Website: home-depot
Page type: account-dashboard
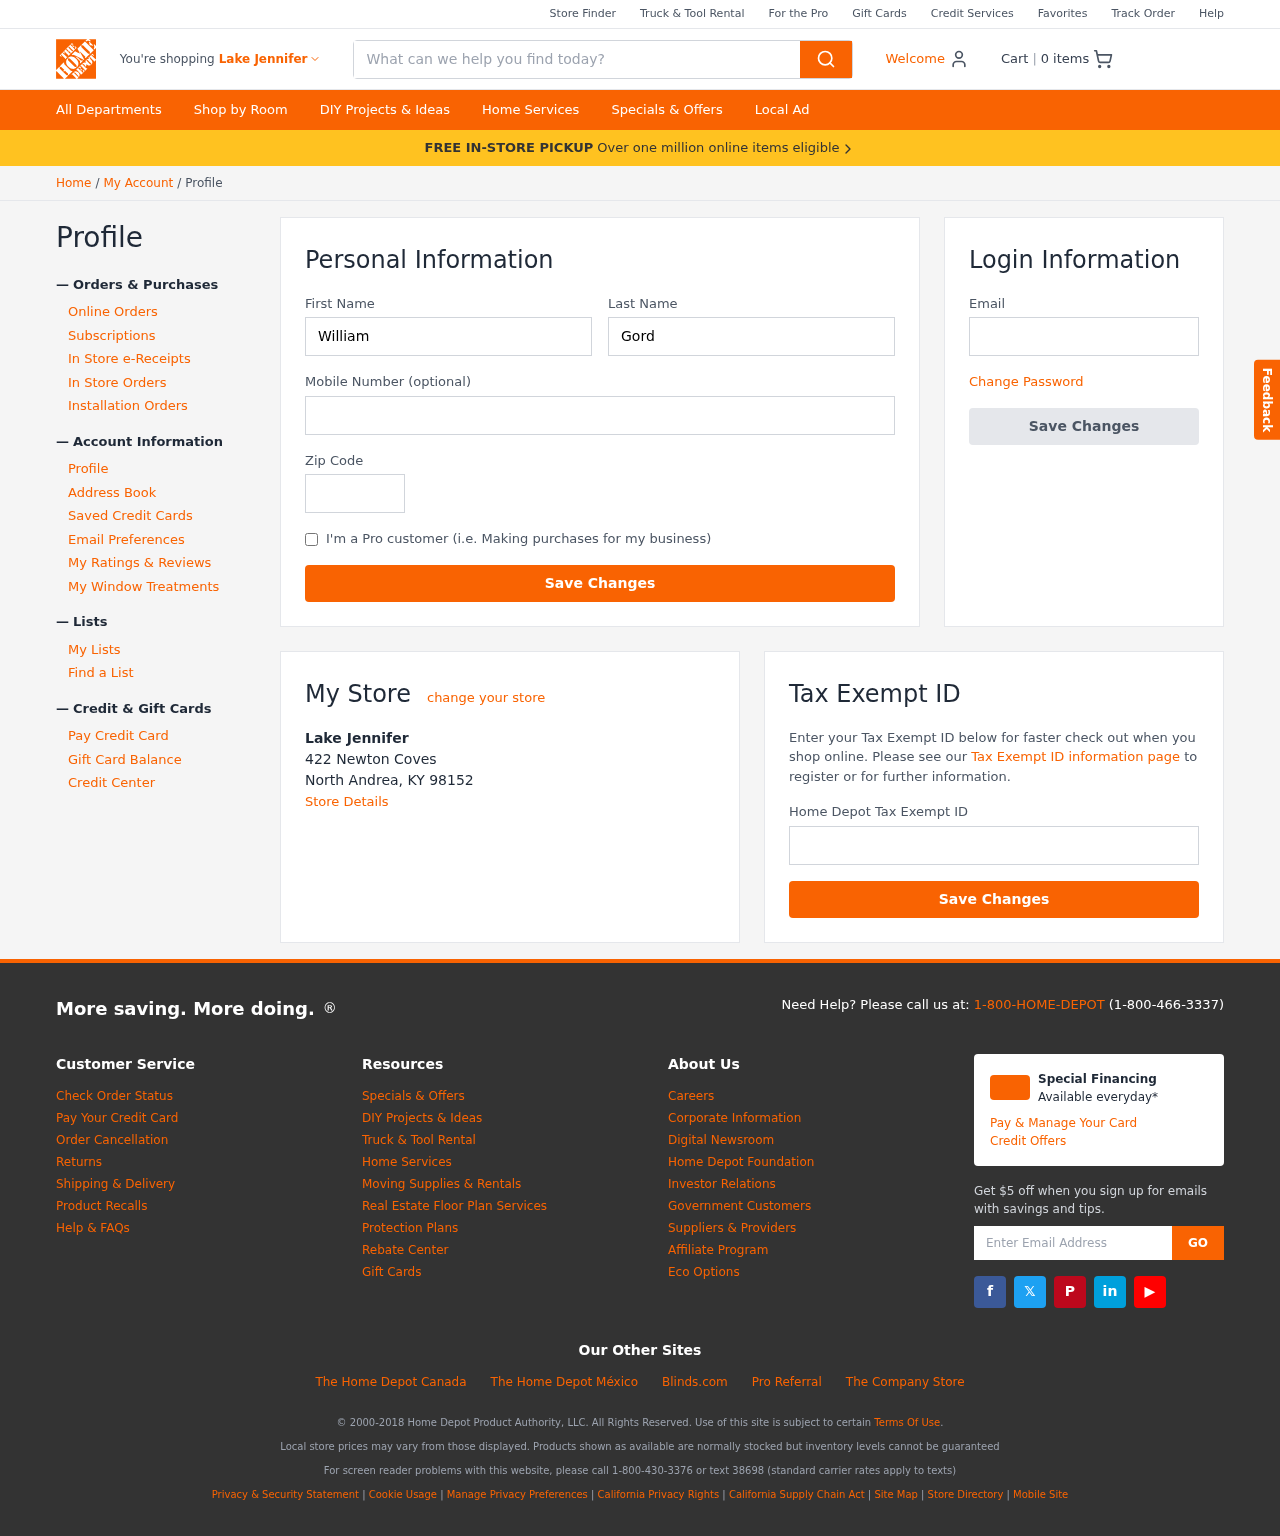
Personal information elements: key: PII_CITY
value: Lake Jennifer
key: PII_EMAIL
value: william_gordon@yahoo.com
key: PII_FIRSTNAME
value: William
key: PII_LASTNAME
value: Gordon
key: PII_LOCATION1_CITY_STATE_ZIP
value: North Andrea, KY 98152
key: PII_LOCATION1_NAME
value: Lake Jennifer
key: PII_LOCATION1_STREET
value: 422 Newton Coves
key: PII_PHONE
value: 7238049321
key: PII_POSTCODE
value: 14415
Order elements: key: ORDER_NUM_ITEMS
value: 0
Search elements: key: HEADER_SEARCH
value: What can we help you find today?